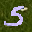
Label: 5